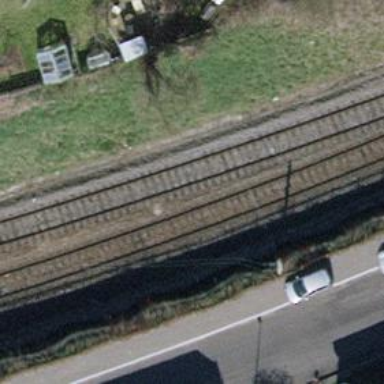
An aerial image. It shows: Single railway track with electrification through contact line.